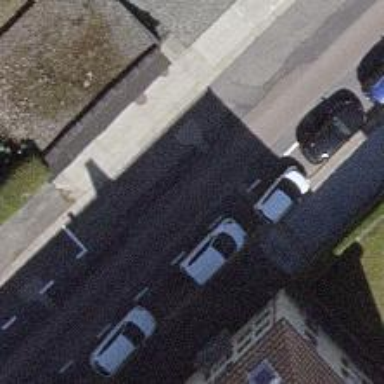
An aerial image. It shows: Street-side parking available in parallel orientation.